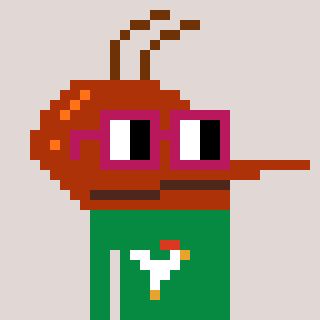
a pixel art character with square dark red glasses, a mosquito-shaped head and a green-colored body on a warm background